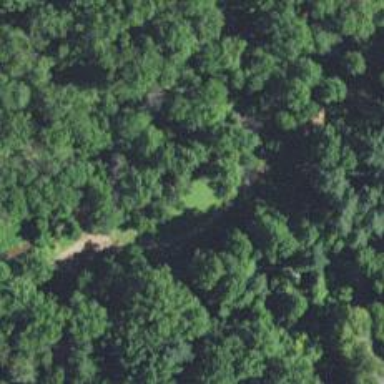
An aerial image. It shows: Disc golf hole.